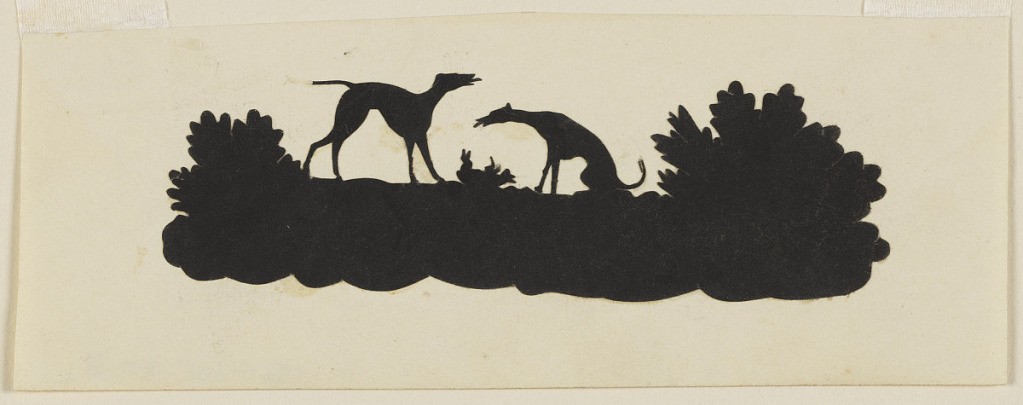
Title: Two Dogs Near Some Bushes
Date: ca. 1830
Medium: Silhouette of black paper on white paper mount
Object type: Silhouette
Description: Two dogs near some bushes.